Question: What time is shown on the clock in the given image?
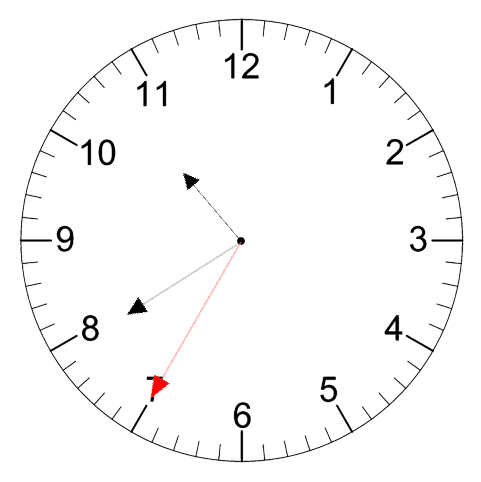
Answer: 10:39:35